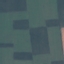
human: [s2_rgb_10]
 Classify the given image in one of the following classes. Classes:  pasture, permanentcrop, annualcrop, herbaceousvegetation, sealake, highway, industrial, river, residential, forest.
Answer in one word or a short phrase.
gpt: AnnualCrop